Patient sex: M
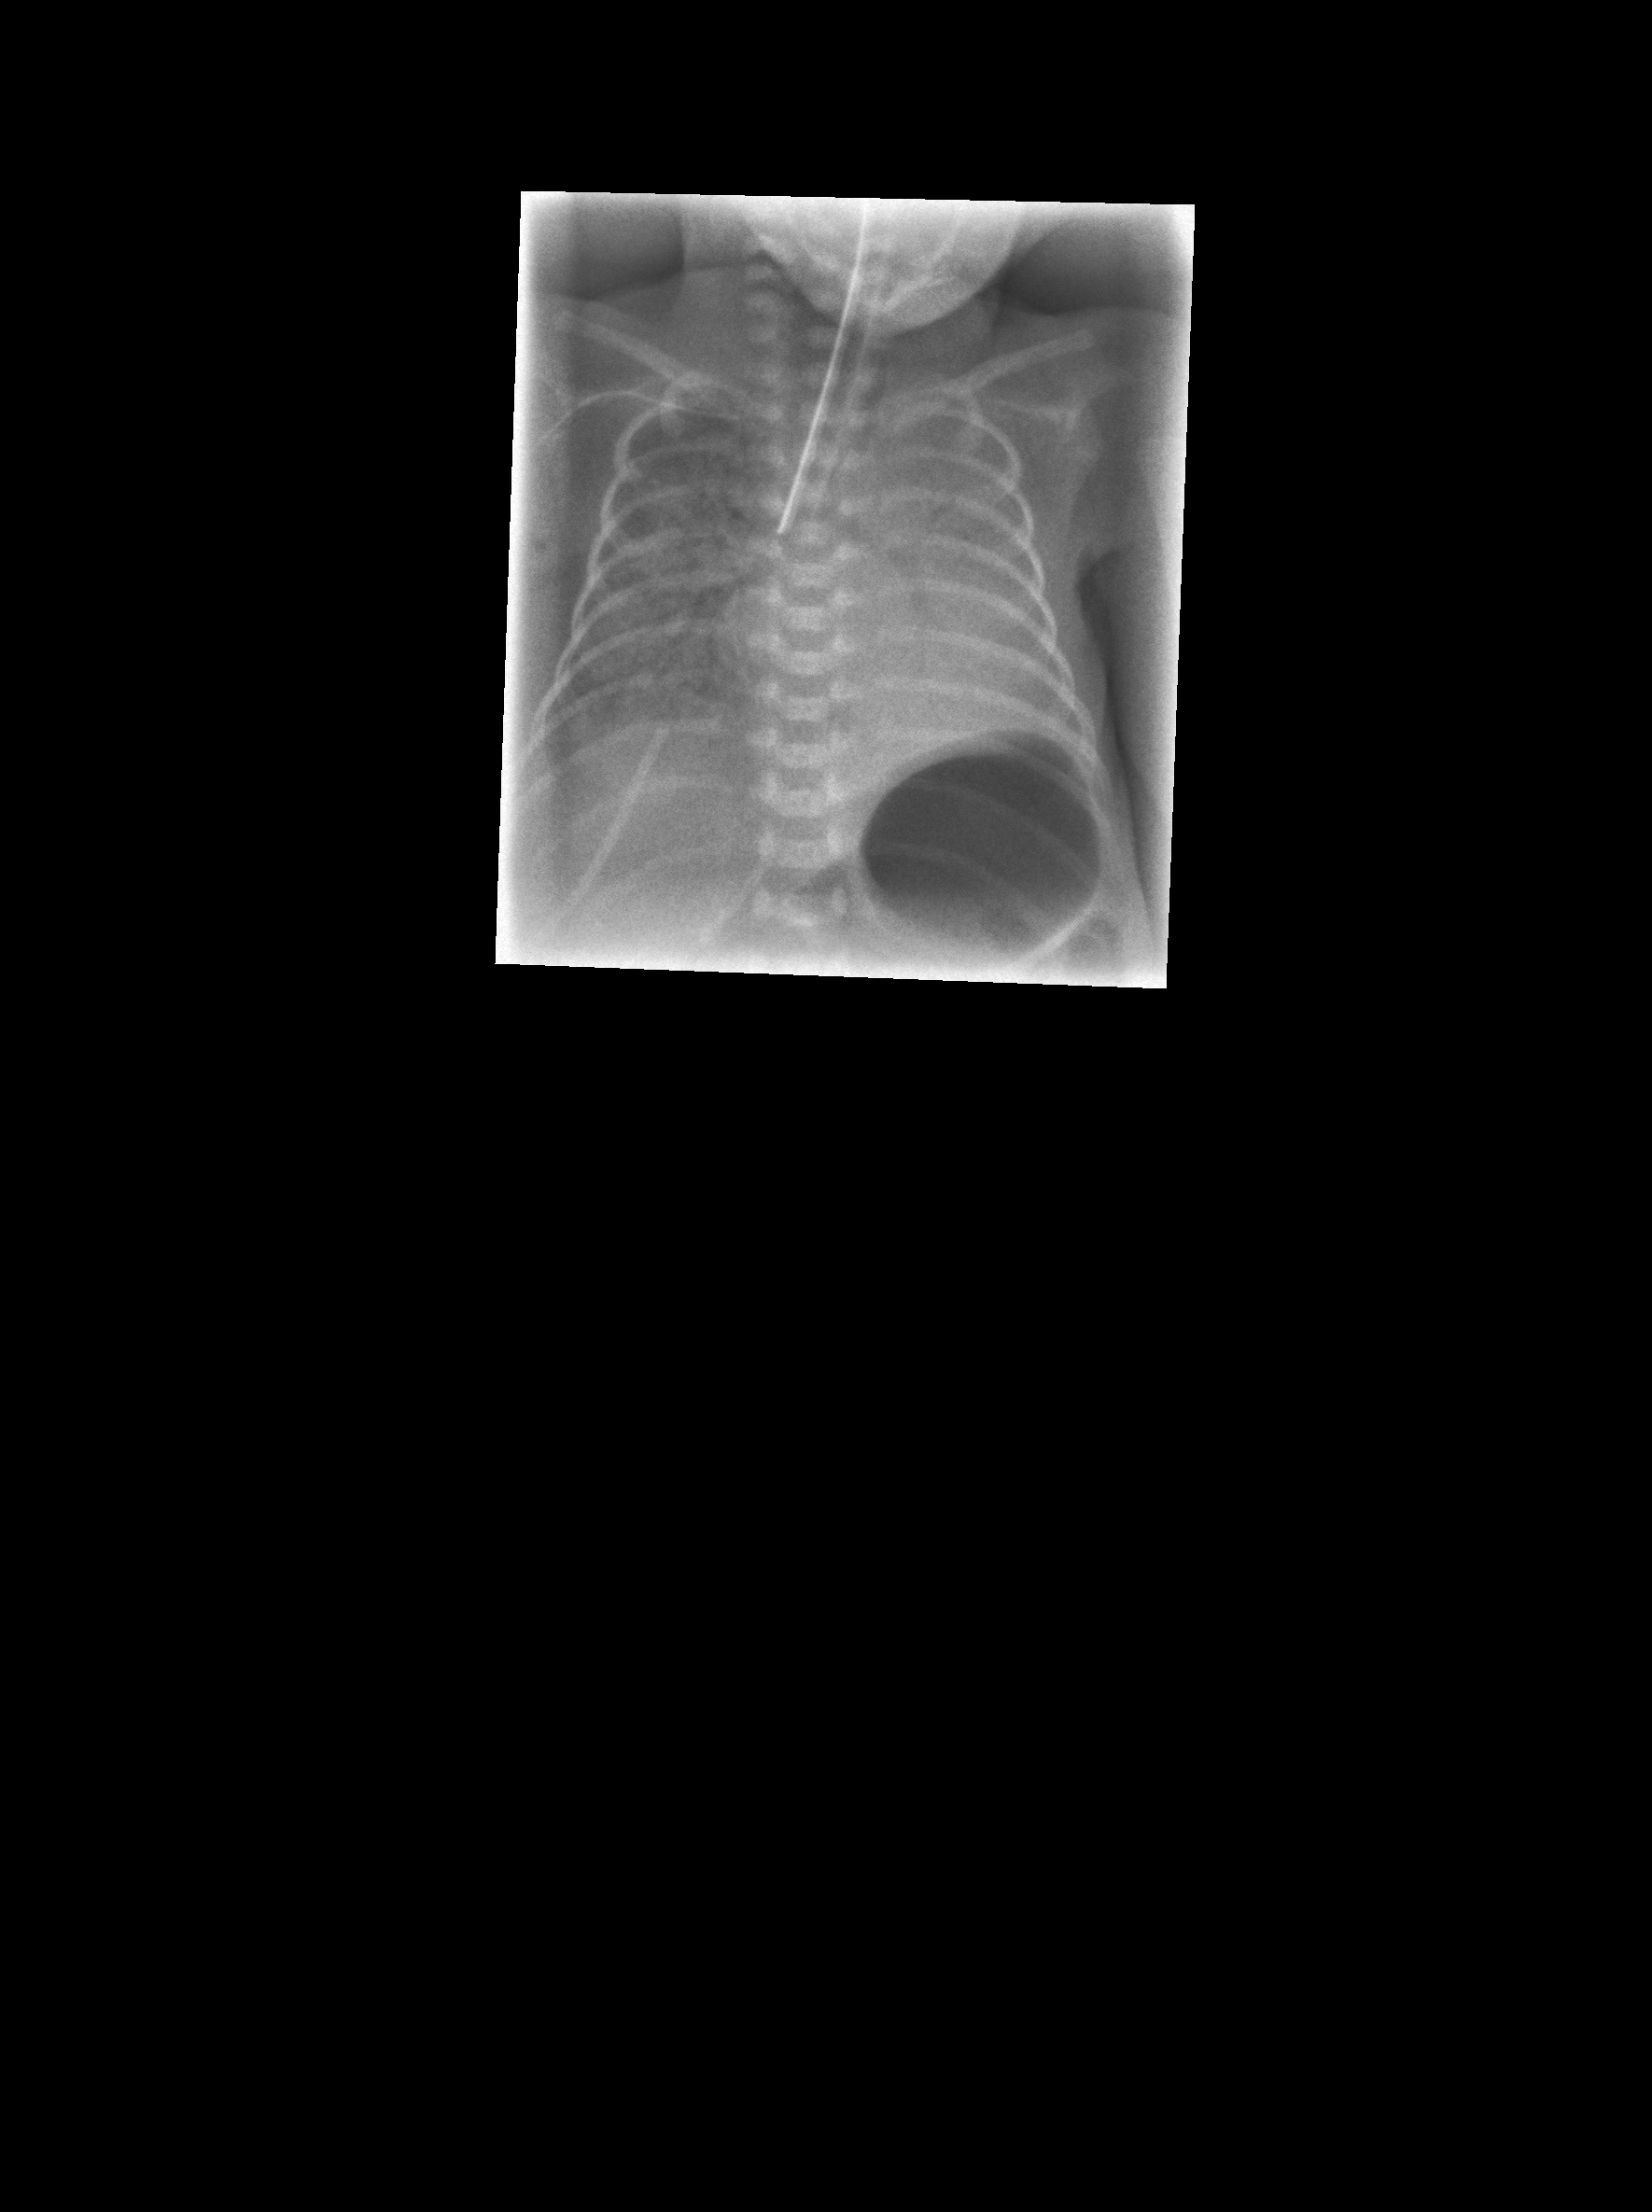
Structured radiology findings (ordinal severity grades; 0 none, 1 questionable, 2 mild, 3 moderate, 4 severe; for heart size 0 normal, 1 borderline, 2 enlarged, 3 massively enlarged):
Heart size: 0
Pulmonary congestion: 0
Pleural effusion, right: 0
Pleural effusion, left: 0
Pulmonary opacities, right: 2
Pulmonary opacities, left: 2
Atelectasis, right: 2
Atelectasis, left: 2